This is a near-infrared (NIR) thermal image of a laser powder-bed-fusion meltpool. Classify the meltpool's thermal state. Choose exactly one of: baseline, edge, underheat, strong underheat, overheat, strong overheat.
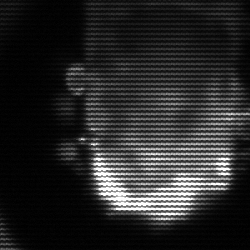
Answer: baseline